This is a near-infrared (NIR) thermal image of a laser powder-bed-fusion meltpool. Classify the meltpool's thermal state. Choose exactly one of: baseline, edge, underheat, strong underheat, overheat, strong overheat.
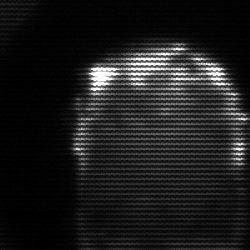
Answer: baseline